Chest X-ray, PA view. Patient: 66 years old, sex M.
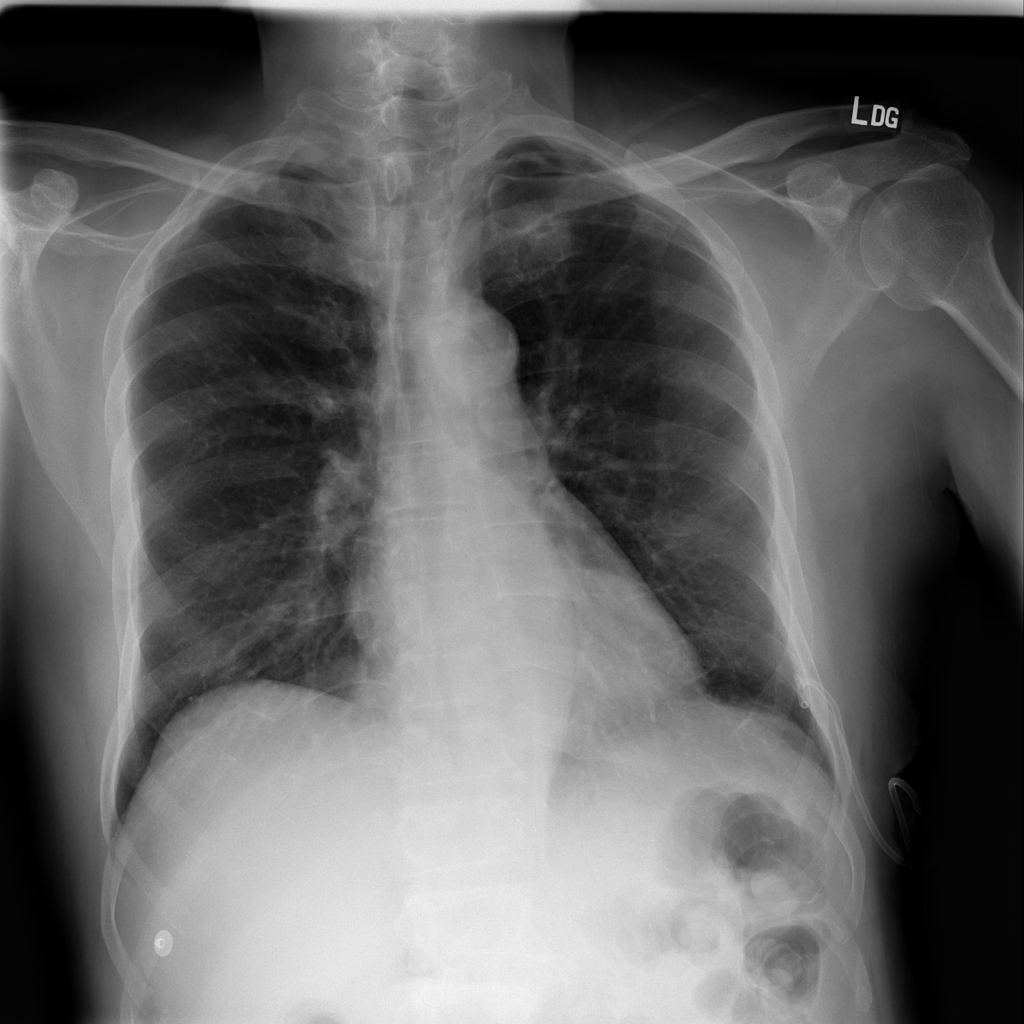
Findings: Nodule, Pneumothorax